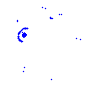
Particle: pion